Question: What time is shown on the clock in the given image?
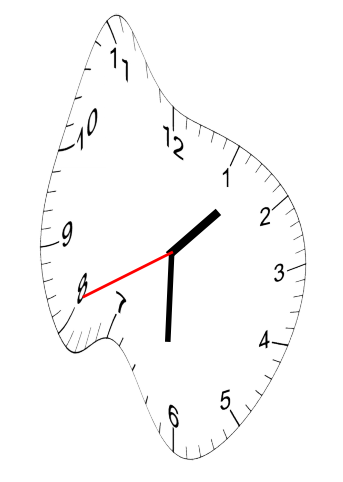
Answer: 01:30:41